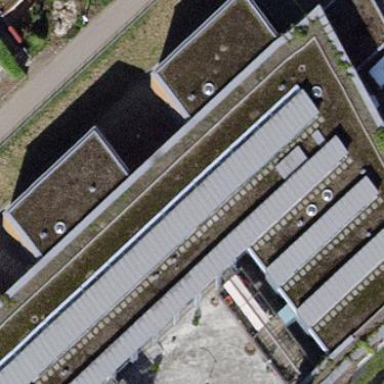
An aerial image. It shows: Building.